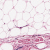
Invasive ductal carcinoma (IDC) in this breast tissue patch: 0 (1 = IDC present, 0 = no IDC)